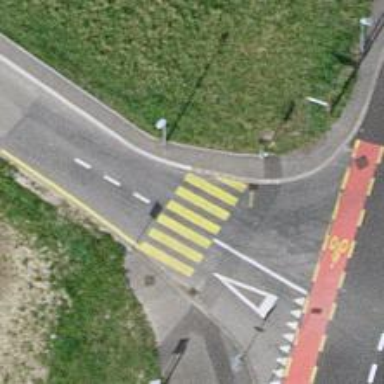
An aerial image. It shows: Uncontrolled road crossing.